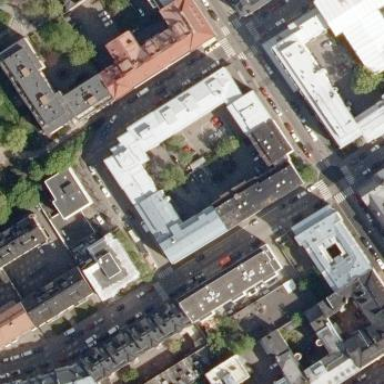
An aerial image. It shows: City block.